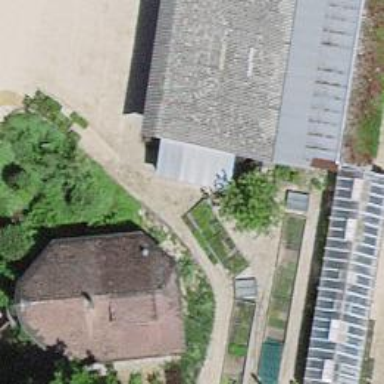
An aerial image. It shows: Farm auxiliary building.